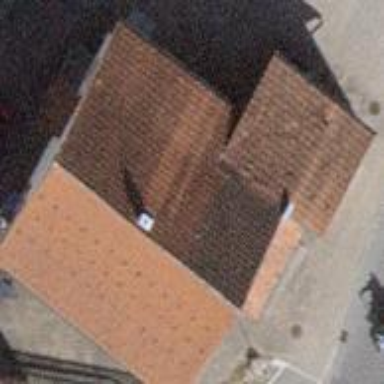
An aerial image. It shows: Detached building.